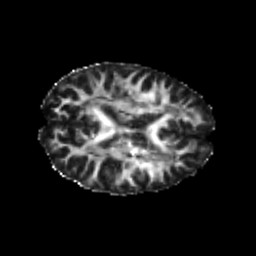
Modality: FA
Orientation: axial
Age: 23
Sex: female
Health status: healthy
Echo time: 0.074 s